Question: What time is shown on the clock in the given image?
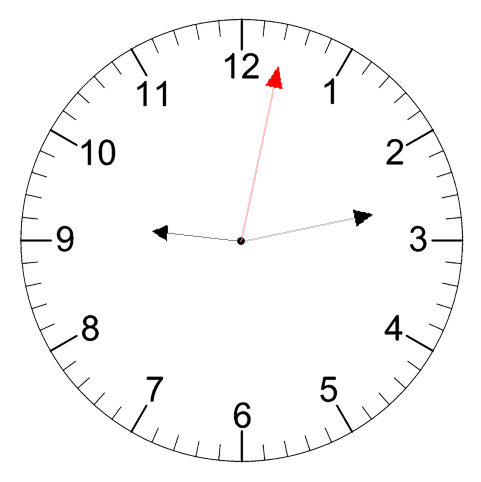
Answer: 09:13:02